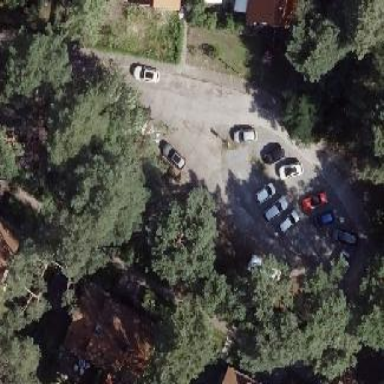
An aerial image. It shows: Parking area with surface.